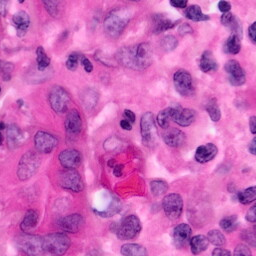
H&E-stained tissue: Pancreatic